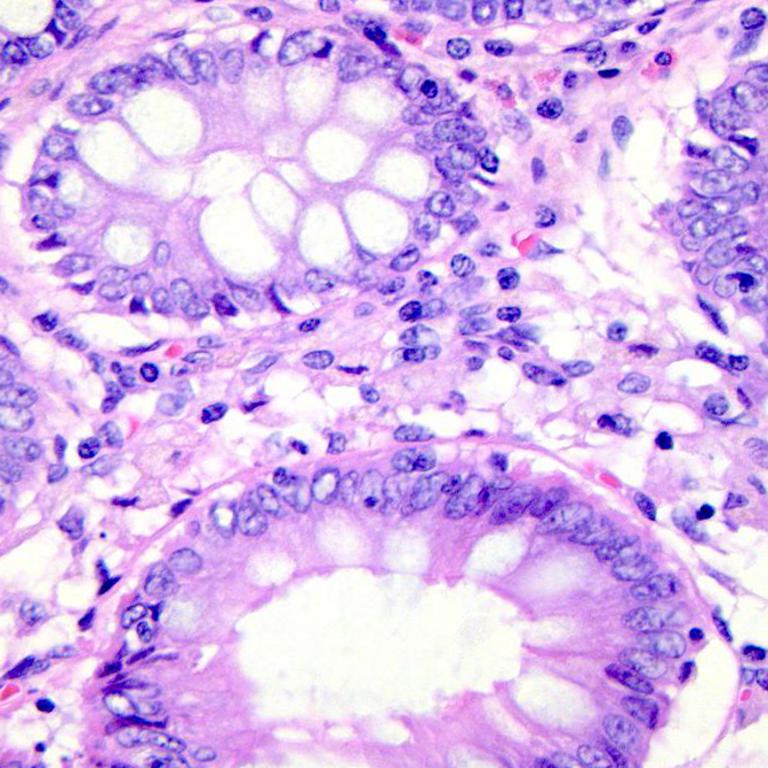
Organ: colon
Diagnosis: benign